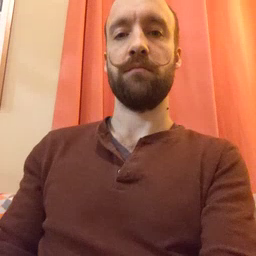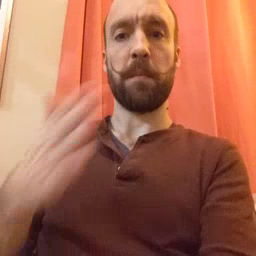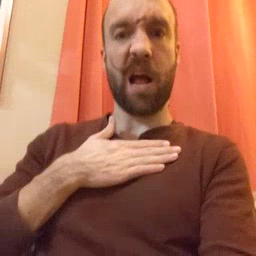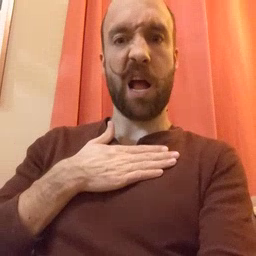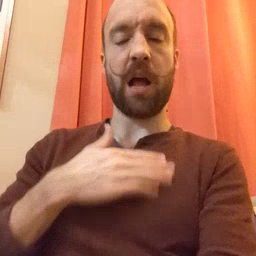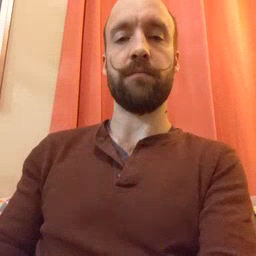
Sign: minemy